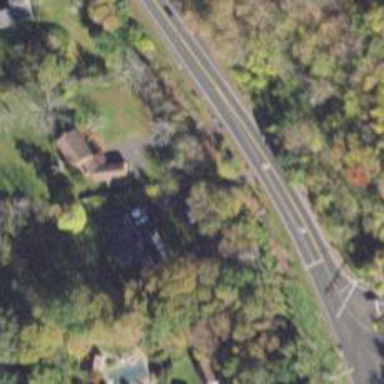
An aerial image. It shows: Residential driveway designated as service road.